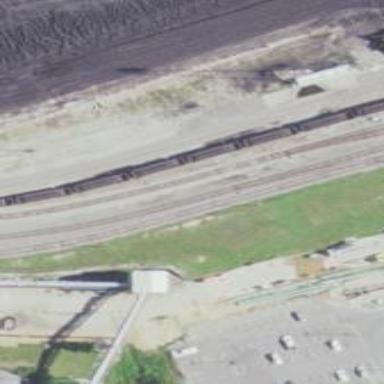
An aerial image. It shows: Rail spur service.